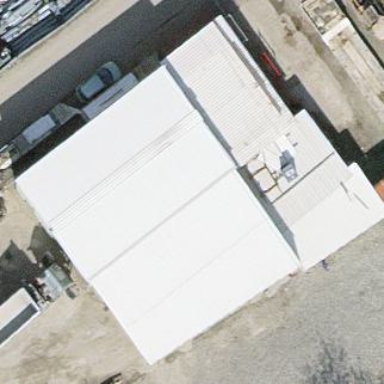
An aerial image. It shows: Shed building.